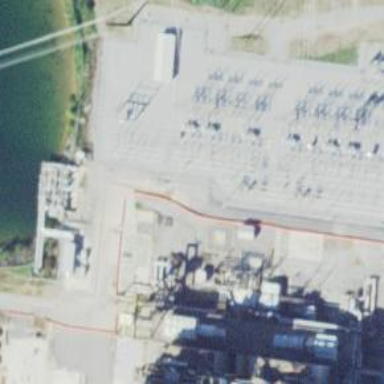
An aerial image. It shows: Switch used for power control.